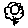
Label: flower